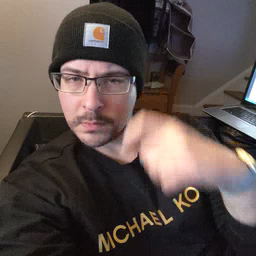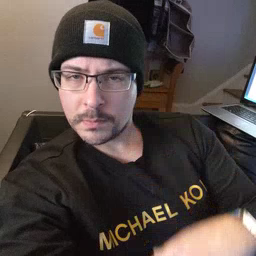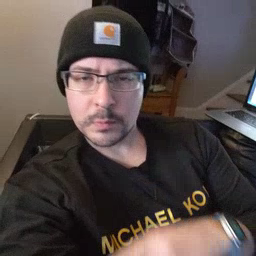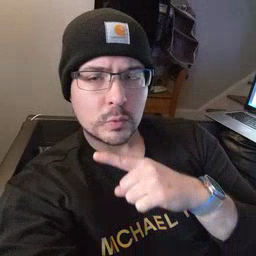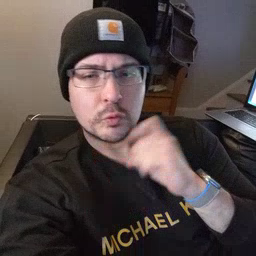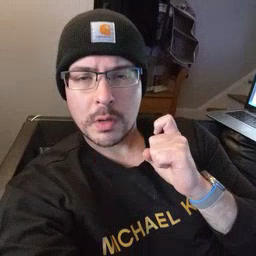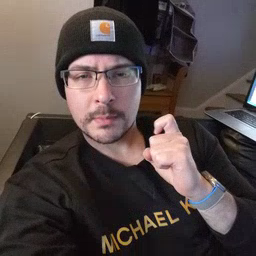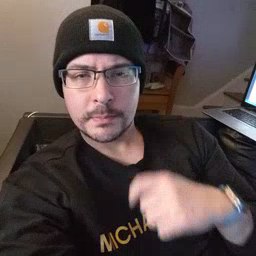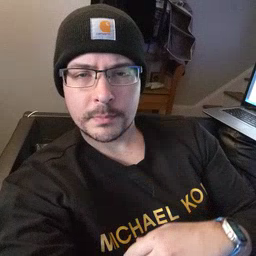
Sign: dry